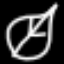
Label: leaf